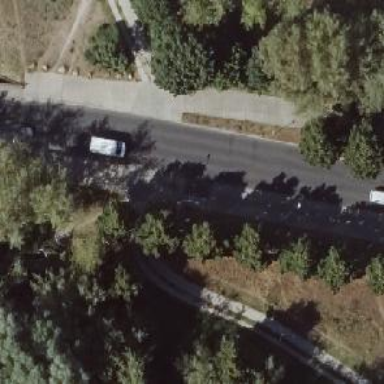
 featuring separate sidewalks on both sides and designated cycle lane on the left."